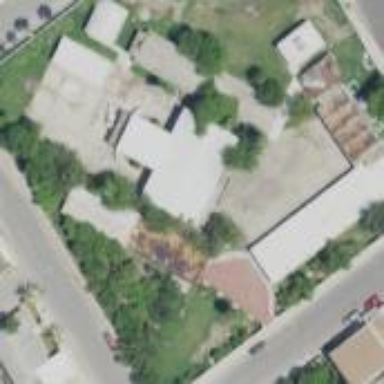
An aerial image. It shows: School building.